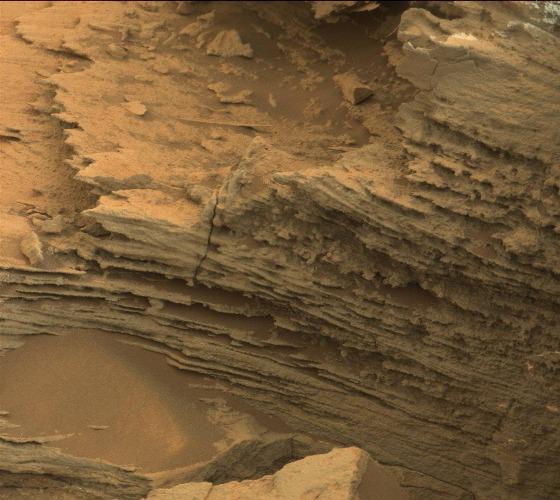
Terrain classes present: Bedrock, Gravel / Sand / Soil